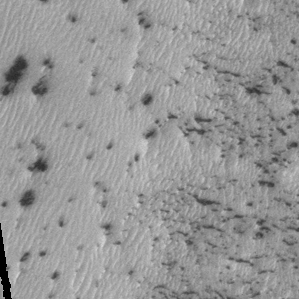
Label: frost